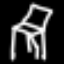
Label: chair